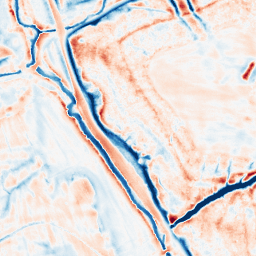
Category: edge_preserving
Decomposition family: bilateral
Decomposition parameters: d: 21
sigma_color: 25
sigma_space: 150
Upsampling method: sinc_hamming
Upsampling parameters: scale: 4
kernel_size: 8
Upsampling scale: 4